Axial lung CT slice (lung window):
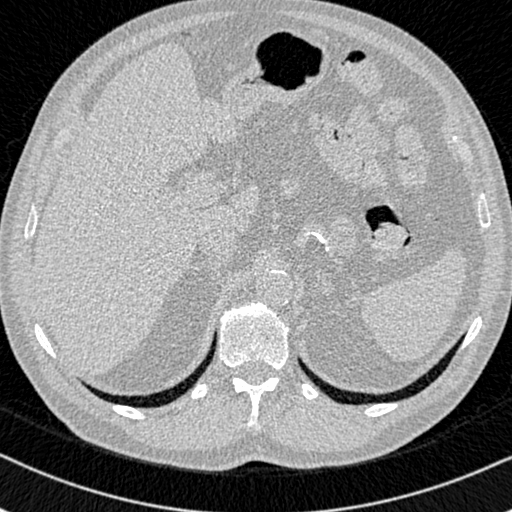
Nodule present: no